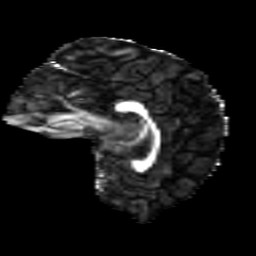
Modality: FA
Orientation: sagittal
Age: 11
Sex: male
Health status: ill
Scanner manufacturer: ge
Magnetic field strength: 3 T
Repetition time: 7.5 s
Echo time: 0.079 s